Interaction volume radius: 5 \u00c5
Interaction volume height: 15 \u00c5
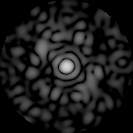
Disorder parameter: 0.8131